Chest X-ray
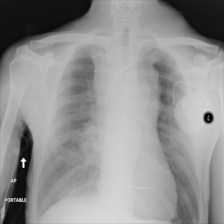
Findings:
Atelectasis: negative
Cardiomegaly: negative
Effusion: negative
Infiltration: negative
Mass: positive
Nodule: negative
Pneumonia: negative
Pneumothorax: negative
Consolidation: negative
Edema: negative
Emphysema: negative
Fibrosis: negative
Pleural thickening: negative
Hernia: negative